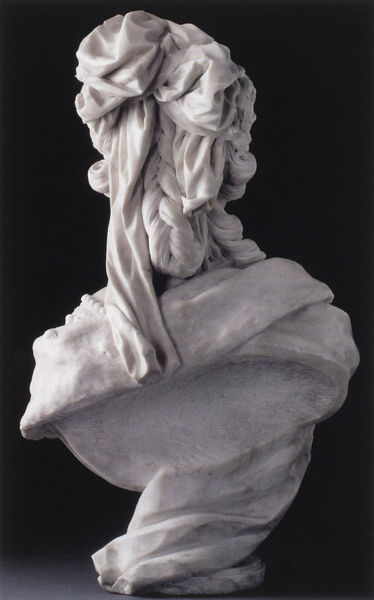
Titel: Marie-Antoinette, reine de France
Künstler: Louis-Simon Boizot
Institution: Paris, Musée du Louvre
Schlagwörter: kopf, schatten, weiß, mädchen, frau, frisur, grau, haar, kleid, marmor, rücken, schwarz, schal, tuch, falten, kleidung, stein, figur, gewand, haare, stoff, locken, perlen, schultern, skulptur, statue, ton, kopftuch, zopf, büste, faltenwurf, laken, plastik, hinterkopf, perlenkette, stola, foto, hinten, verbergen, rückansicht, geflochten, verdeckt, textilien, unerkennbar, akulptur, friederieke, friderike, friederike, gibps, vermumt